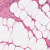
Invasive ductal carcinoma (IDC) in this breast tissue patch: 0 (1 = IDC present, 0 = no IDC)